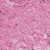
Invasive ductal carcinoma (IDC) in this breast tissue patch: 0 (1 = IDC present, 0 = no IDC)